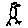
Label: bird